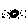
Label: moon